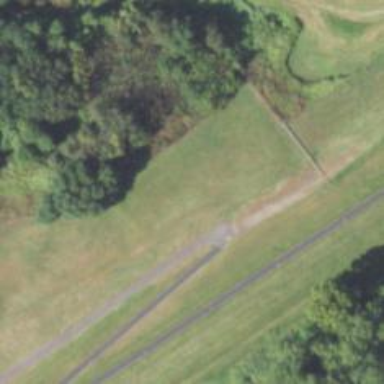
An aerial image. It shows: Asphalt path with excellent trail visibility.